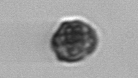
Label: Dinophyceae